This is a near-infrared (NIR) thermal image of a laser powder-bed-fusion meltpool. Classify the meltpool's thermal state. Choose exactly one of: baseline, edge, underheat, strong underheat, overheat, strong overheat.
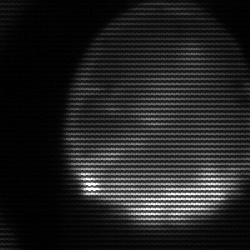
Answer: edge